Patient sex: M
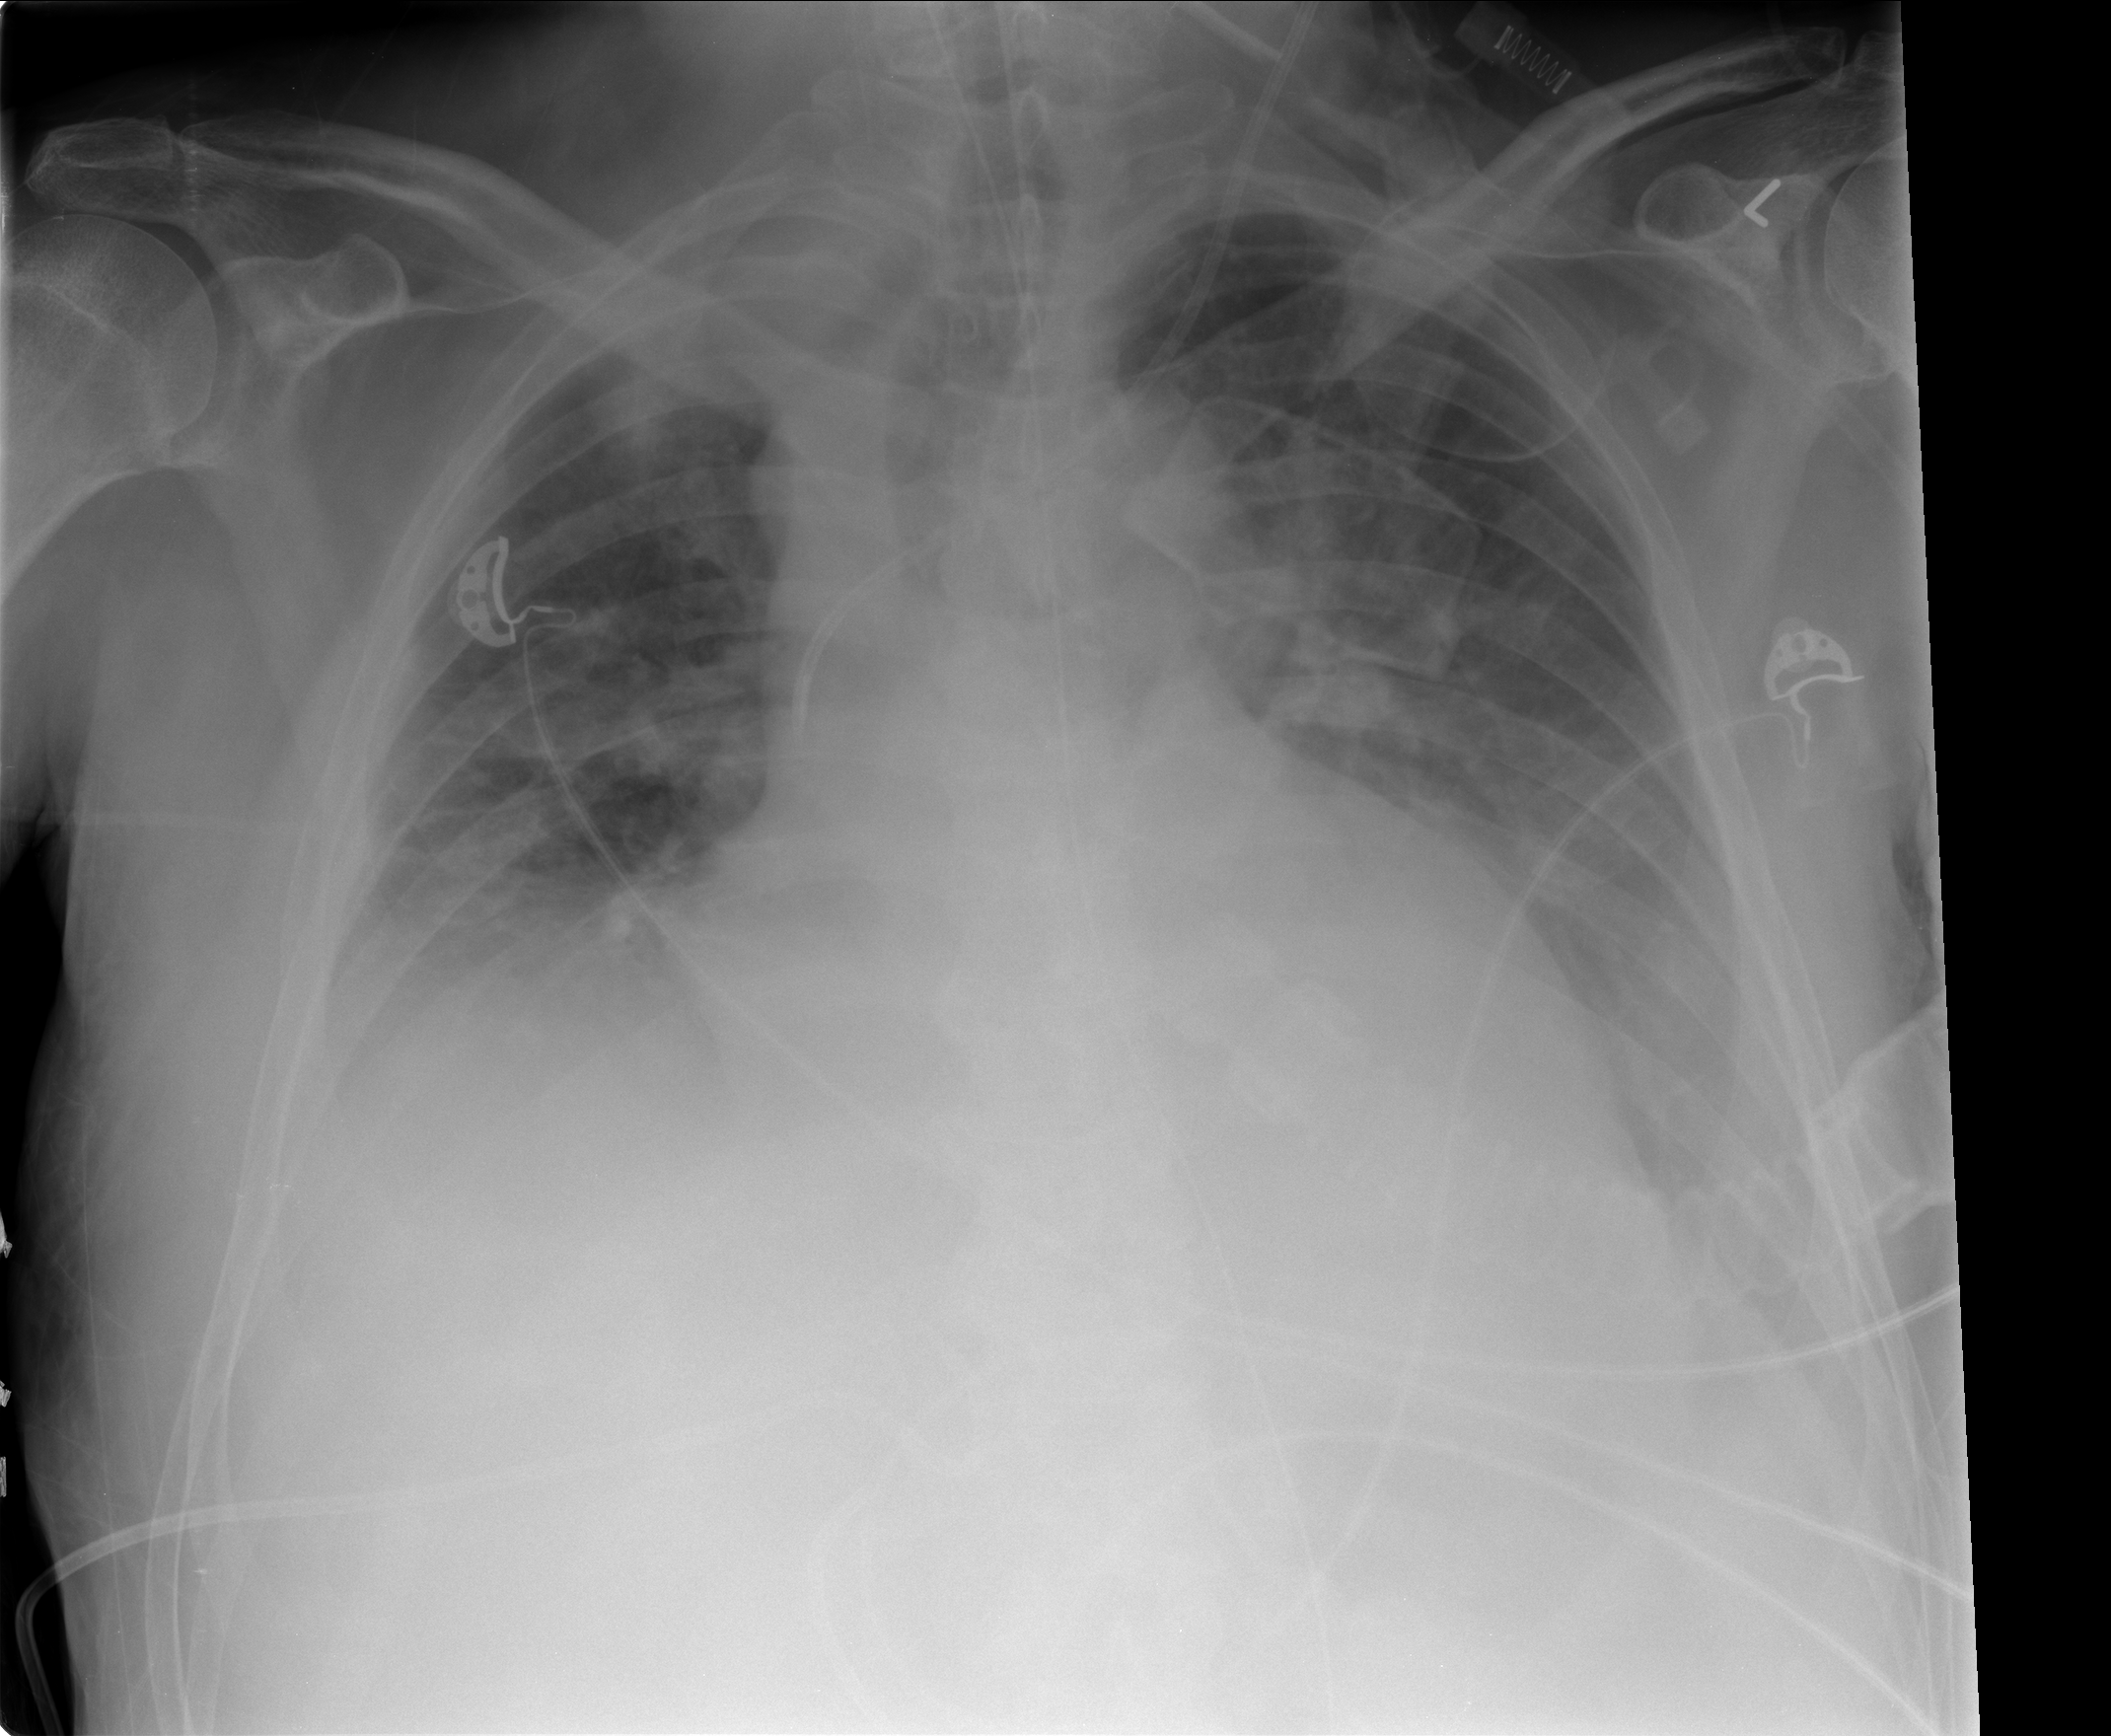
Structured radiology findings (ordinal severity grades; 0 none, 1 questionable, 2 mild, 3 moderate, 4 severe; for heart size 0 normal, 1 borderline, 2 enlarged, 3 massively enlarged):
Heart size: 2
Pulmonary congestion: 0
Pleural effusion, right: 2
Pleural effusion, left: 2
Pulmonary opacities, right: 0
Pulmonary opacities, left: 0
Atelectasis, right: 4
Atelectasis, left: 3